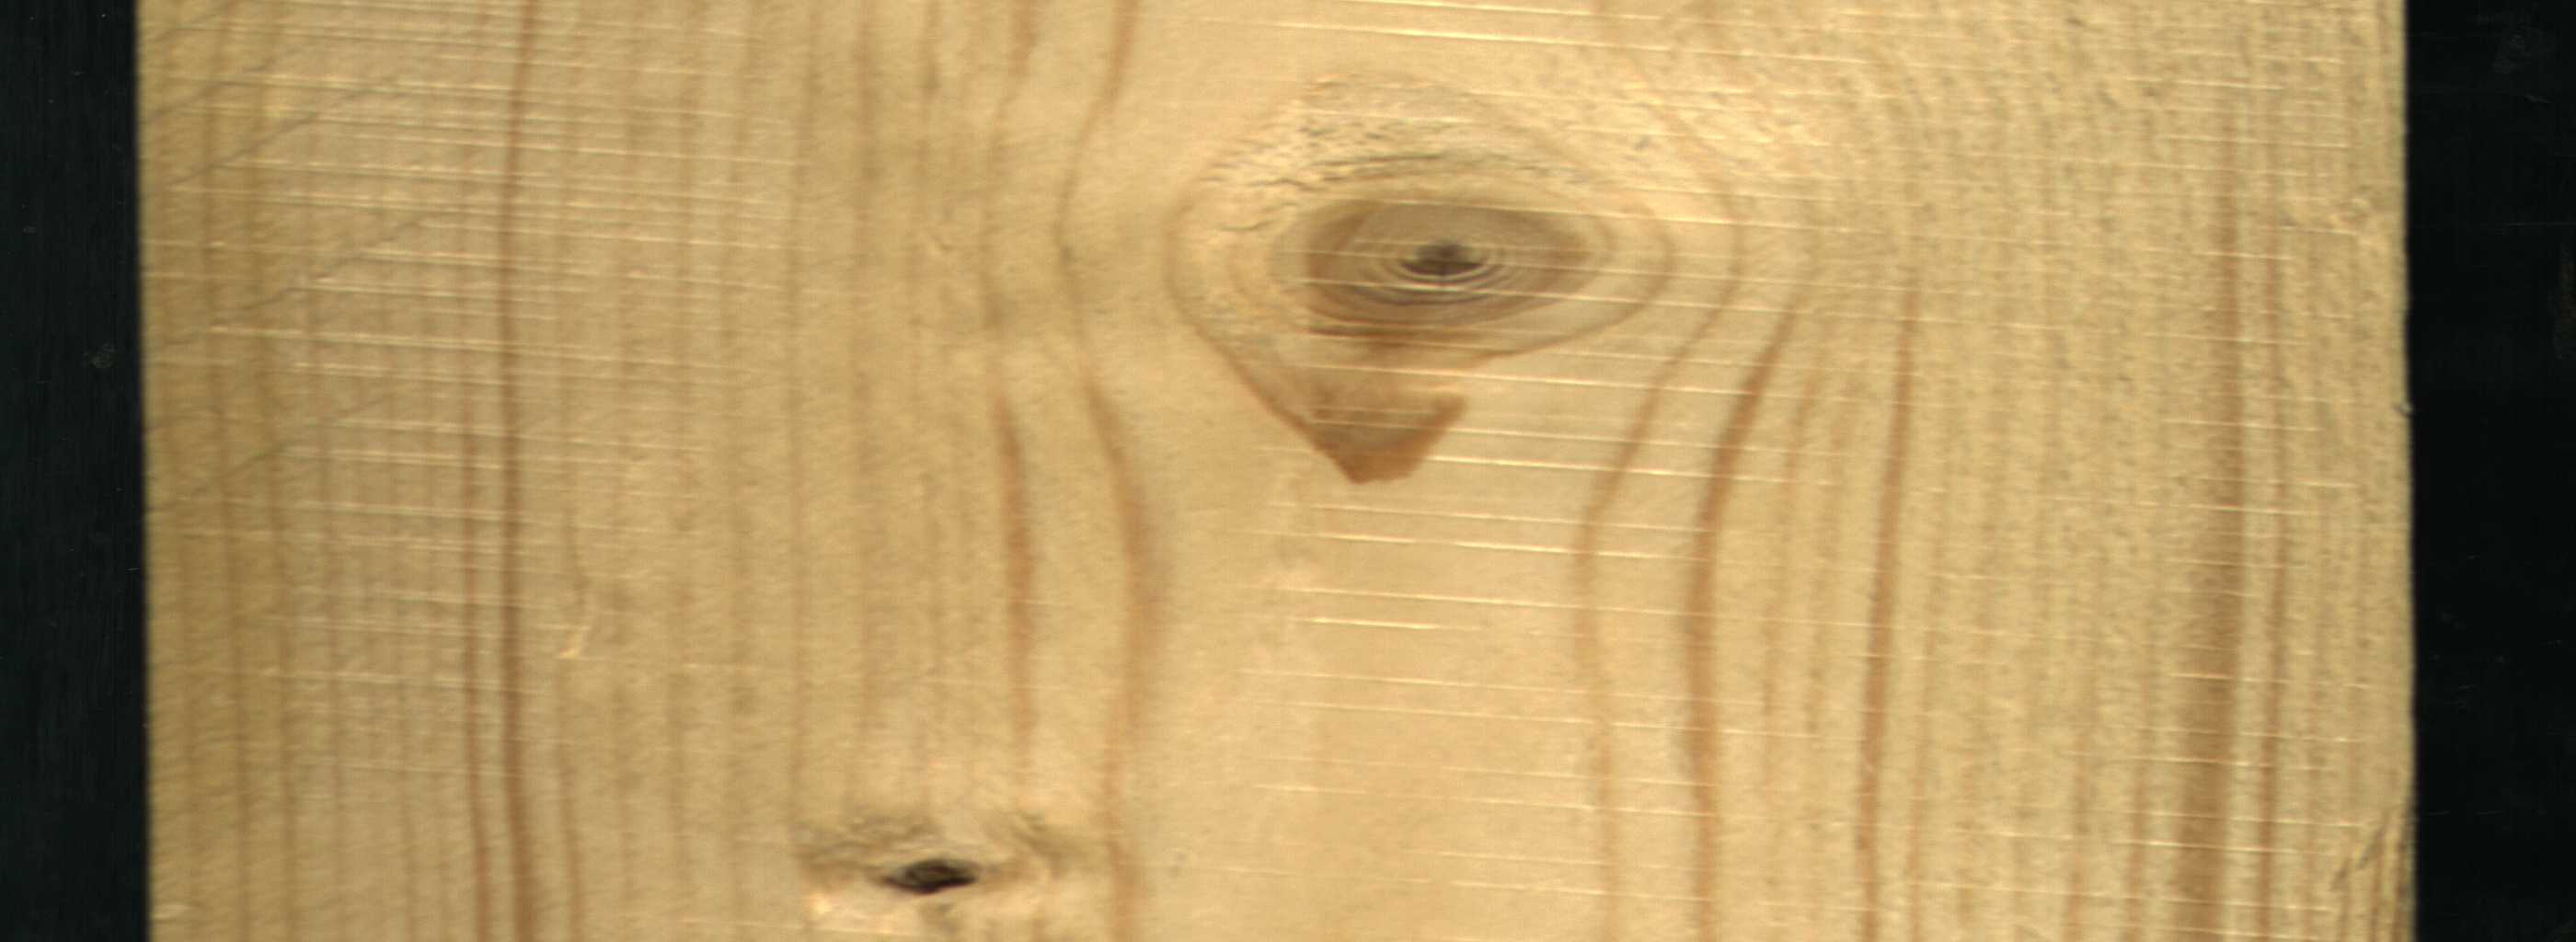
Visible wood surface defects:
Dead_Knot
Live_Knot